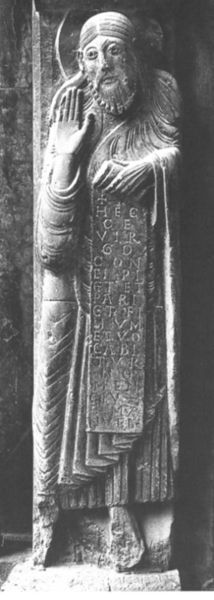
Titel: Portalgewände mit Skulptur
Standort: Cremona, Dom (EU - I - Lombardei)
Schlagwörter: dunkel, fuß, hand, mann, schatten, finger, hell, licht, säule, tuch, bart, architektur, augen, falten, gesicht, stein, steine, bild, gewand, mantel, statue, relief, schrift, papier, füsse, foto, fotografie, schwarzweiß, buchstaben, heiligenschein, nimbus, jesus, romanik, heiliger, schriftrolle, guss, bruch, segensgestus, gebetsschal, beschädigt, tora, halbrelief, n, rota